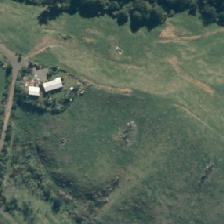
Land cover: high_producing_grassland